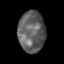
Tissue: skin
Cell type: Epithelial cells
Senescence score: 0.2124
Nuclear area (px): 1083
Mean DAPI intensity: 96.054